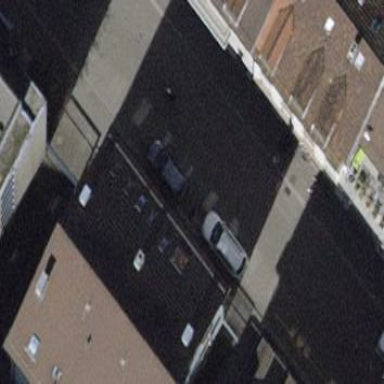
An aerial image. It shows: Parking lane area.